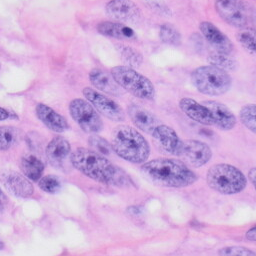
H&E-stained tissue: Skin